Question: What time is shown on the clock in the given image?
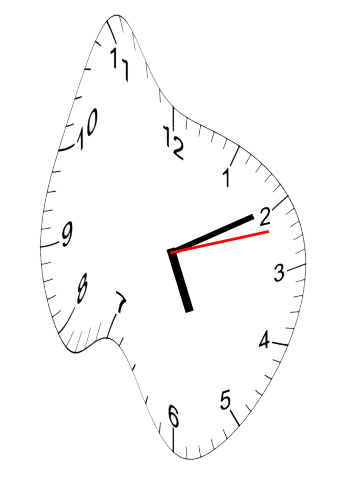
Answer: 05:10:12